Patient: sex M, age 67
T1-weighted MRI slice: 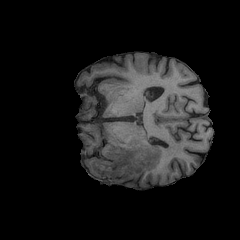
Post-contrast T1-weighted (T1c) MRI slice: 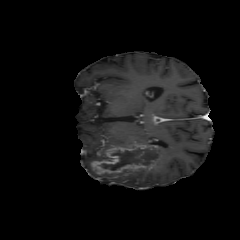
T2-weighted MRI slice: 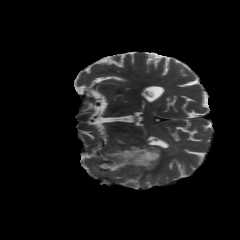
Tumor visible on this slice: yes
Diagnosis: Glioblastoma, IDH-wildtype
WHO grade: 4